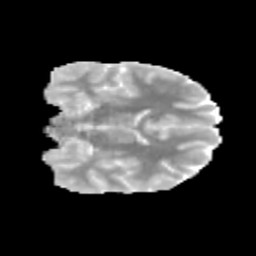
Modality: MD
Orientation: coronal
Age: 12
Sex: male
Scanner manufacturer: siemens
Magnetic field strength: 3 T
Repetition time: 3.8 s
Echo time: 0.07 s